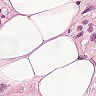
Metastatic tissue present: yes